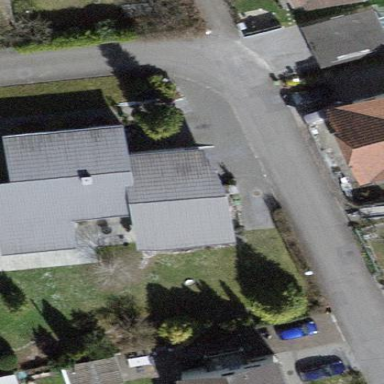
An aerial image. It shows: Building with tiled roof.